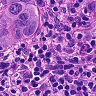
Metastatic tissue present: yes